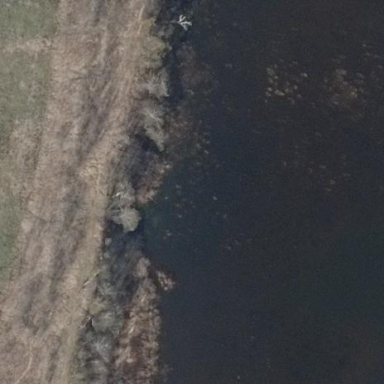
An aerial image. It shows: Reedbed wetland area.